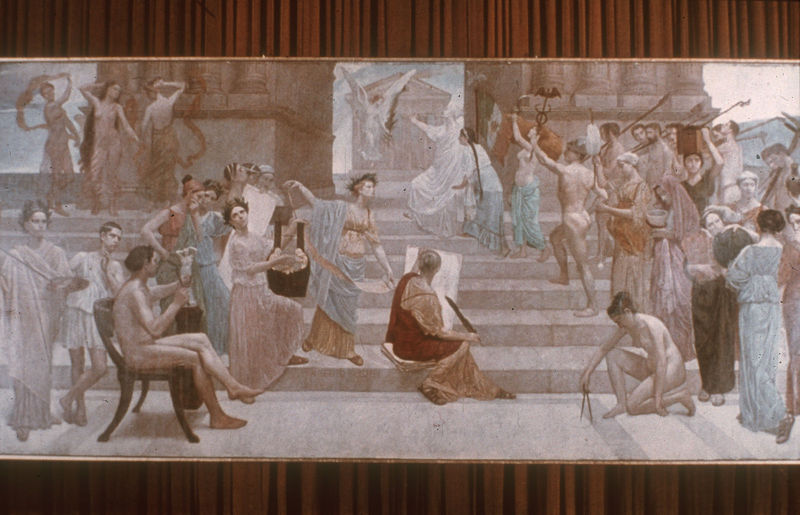
Titel: Die Apotheose des Friedens (Apoteosis de la paz)
Künstler: Alberto Fuster
Schlagwörter: adler, akt, blau, feder, flügel, gemälde, gruppe, haut, himmel, körper, mann, nackt, weiß, frauen, grün, menschen, mädchen, sitzen, braun, busen, frau, holz, männer, pastell, stuhl, säule, säulen, zeichnung, rot, tuch, malerei, tanz, barock, sockel, boden, tücher, bühne, tanzen, tänzerinnen, renaissance, seide, engel, papier, liegen, stab, treppe, treppen, maler, korb, stufen, nackte, tor, antike, zettel, palast, viele, künstler, waffen, medizin, allegorie, kranz, kunst, künste, lorbeerkranz, malen, palette, rom, zeichnen, antik, götter, olymp, toga, musen, griechenland, lanzen, tempel, speer, speere, hermes, harfe, götterbote, lyra, bänder, geometrie, triumphbogen, zirkel, nakct, messen, äskulapstab, 1890, zierkel, gebäode, orbeerkranz